【题型】解答题　【知识点】平面几何　【难度】easy
(2022·贵州·遵义·中考真题) 如图1所示是一种太阳能路灯，它由灯杆和灯管支架两部分构成。如图2，$AB$是灯杆，$CD$是灯管支架，灯管支架$CD$与灯杆间的夹角$\angle BDC = 60^\circ$。综合实践小组的同学想知道灯管支架$CD$的长度，他们在地面的点$E$处测得灯管支架底部$D$的仰角为$60^\circ$，在点$F$处测得灯管支架顶部$C$的仰角为$30^\circ$，测得$AE = 3\,\text{m}$，$EF = 8\,\text{m}$（$A$，$E$，$F$在同一条直线上）。根据以上数据，解答下列问题：

(1) 求灯管支架底部距地面高度$AD$的长（结果保留根号）；

(2) 求灯管支架$CD$的长度（结果精确到$0.1\,\text{m}$，参考数据：$\sqrt{3} \approx 1.73$）。
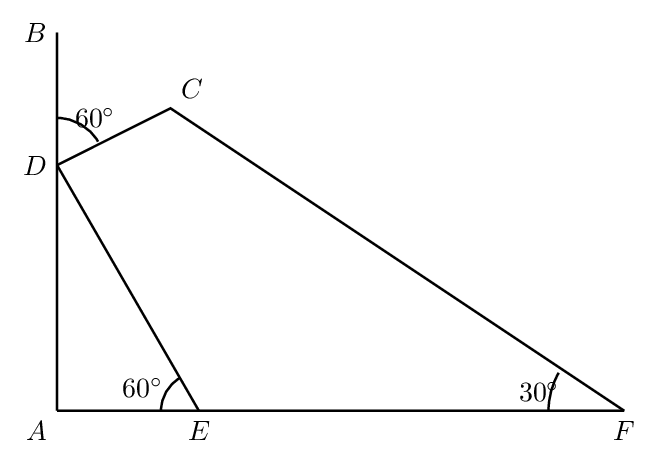
【解答】
\vspace{1em}
\textbf{【答案】} (1) $\boldsymbol{3\sqrt{3}\,\text{m}}$

(2)$\boldsymbol{1.2\,\text{m}}$

【分析】（1）解$\text{Rt}\triangle ADE$即可求解；
（2）延长$FC$交$AB$于点$G$，证明$\therefore \triangle DGC$是等边三角形，解$\text{Rt}\triangle AFG$，根据$DC = DG = AG - AD$即可求解。

【详解】（1）在$\text{Rt}\triangle ADE$中，
\[
\tan\angle AED = \frac{AD}{AE} = \tan 60^\circ = \sqrt{3}
\]
$\because AE = 3\,\text{m}$，
\[
\therefore AD = \sqrt{3}AE = 3\sqrt{3}\,\text{m}
\]

（2）如图，延长$FC$交$AB$于点$G$，

$\because AE = 3$，$EF = 8$，
\[
\therefore AF = AE + EF = 11
\]
$\because \tan F = \frac{AG}{AF} = \tan 30^\circ = \frac{\sqrt{3}}{3}$，
\[
\therefore AG = \frac{11\sqrt{3}}{3}
\]
$\because$ 在$\text{Rt}\triangle AFG$中，$\angle A = 90^\circ$，$\angle F = 30^\circ$，
\[
\therefore \angle AGF = 60^\circ
\]
$\because \angle BDC = \angle GDC = 60^\circ$，
$\therefore \triangle DGC$是等边三角形，
\[
\therefore DC = DG = AG - AD = \frac{11\sqrt{3}}{3} - 3\sqrt{3} = \frac{2}{3}\sqrt{3} \approx 1.2
\]

答：灯管支架$CD$的长度约为$1.2\,\text{m}$。

【点睛】本题考查了解直角三角形的应用，等边三角形的性质与判定，掌握以上知识是解题的关键。
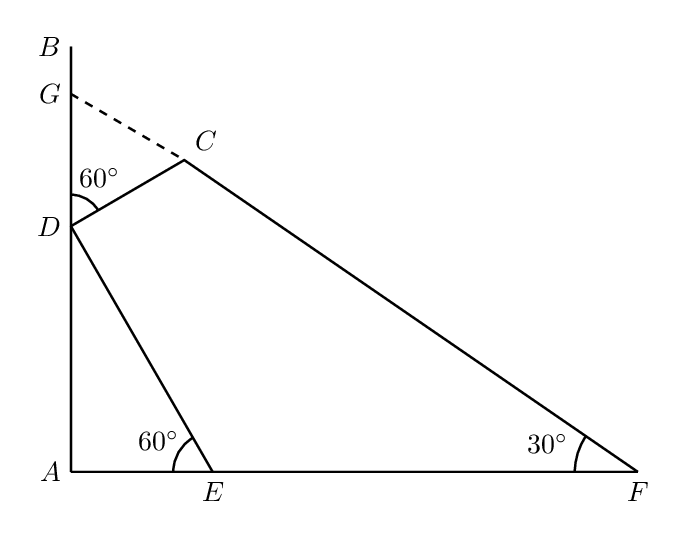